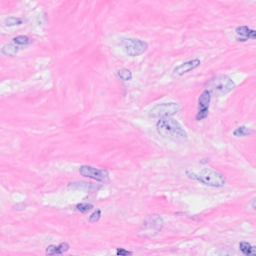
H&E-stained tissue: Breast